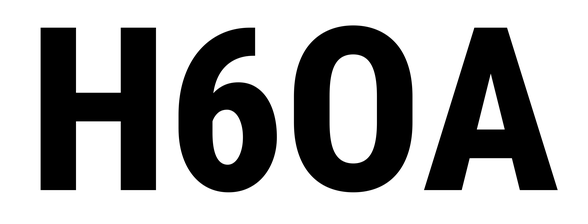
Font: Roboto_Condensed_ExtraBold